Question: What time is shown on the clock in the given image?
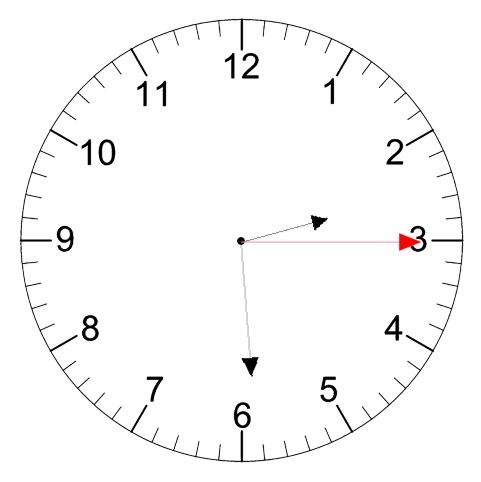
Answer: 02:29:15